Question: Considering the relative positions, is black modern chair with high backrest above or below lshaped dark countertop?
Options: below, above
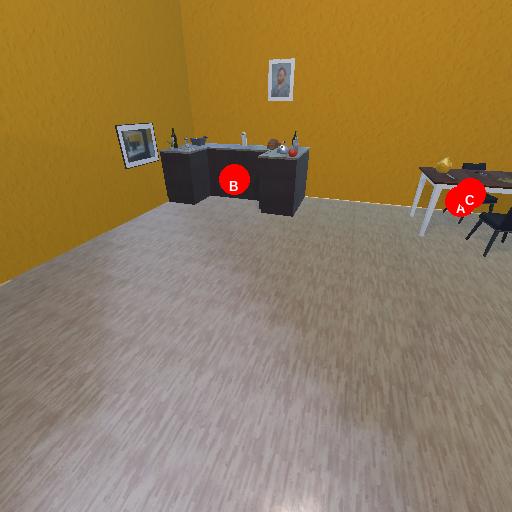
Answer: below